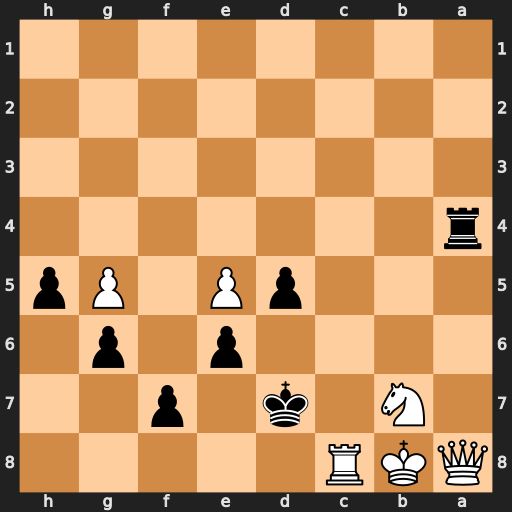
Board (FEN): QKR5/1N1k1p2/4p1p1/3pP1Pp/r7/8/8/8
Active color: b
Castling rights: -
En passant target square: -
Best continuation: Rxa8+ Kxa8 Kxc8